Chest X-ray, PA view. Patient: 43 years old, sex F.
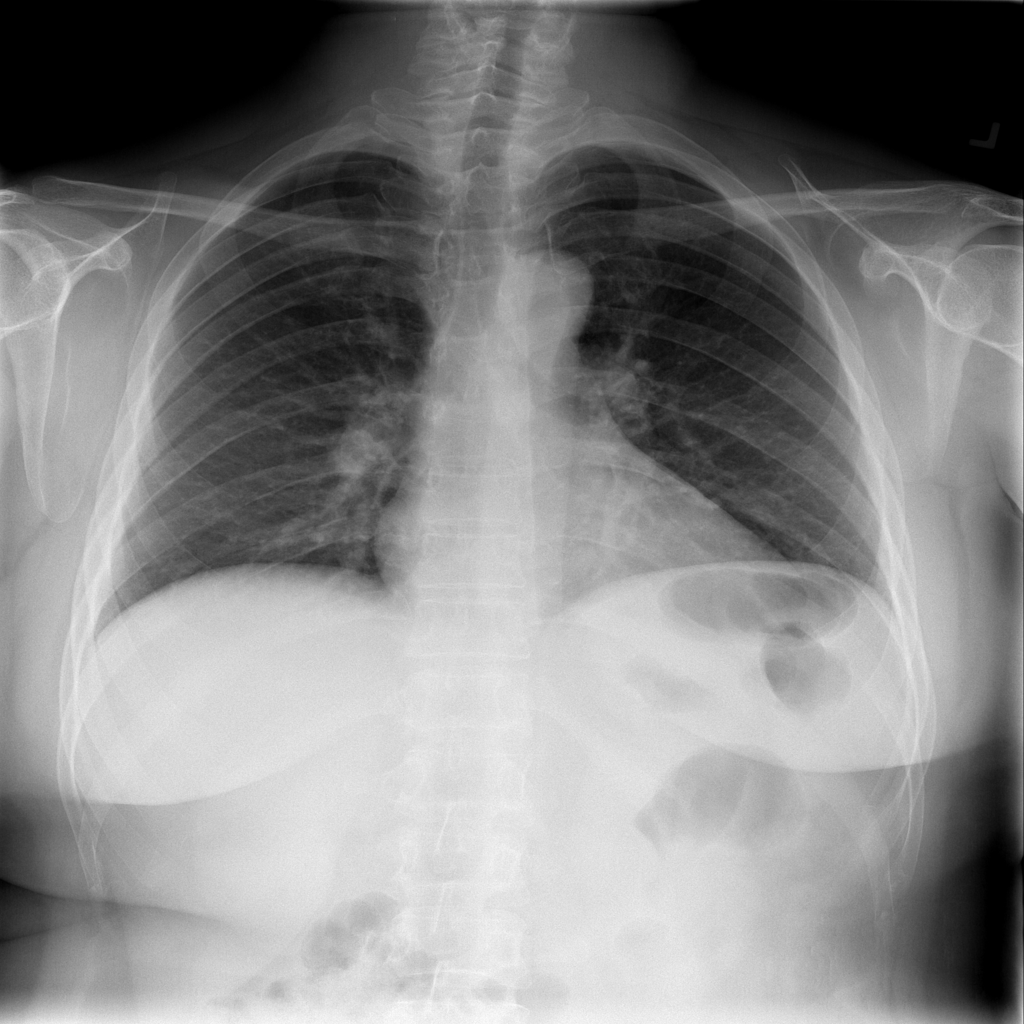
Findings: No Finding